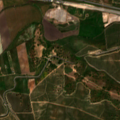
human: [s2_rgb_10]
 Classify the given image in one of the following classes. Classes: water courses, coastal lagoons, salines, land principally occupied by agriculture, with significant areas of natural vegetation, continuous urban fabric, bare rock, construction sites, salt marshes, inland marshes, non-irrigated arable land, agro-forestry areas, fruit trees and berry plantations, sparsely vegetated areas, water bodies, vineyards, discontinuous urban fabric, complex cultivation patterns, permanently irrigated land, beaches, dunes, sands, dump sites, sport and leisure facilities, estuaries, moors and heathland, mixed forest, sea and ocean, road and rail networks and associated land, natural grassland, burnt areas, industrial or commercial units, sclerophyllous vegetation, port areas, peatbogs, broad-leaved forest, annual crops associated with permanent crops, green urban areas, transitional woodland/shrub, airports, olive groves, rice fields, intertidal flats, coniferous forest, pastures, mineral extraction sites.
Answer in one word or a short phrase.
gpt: continuous urban fabric